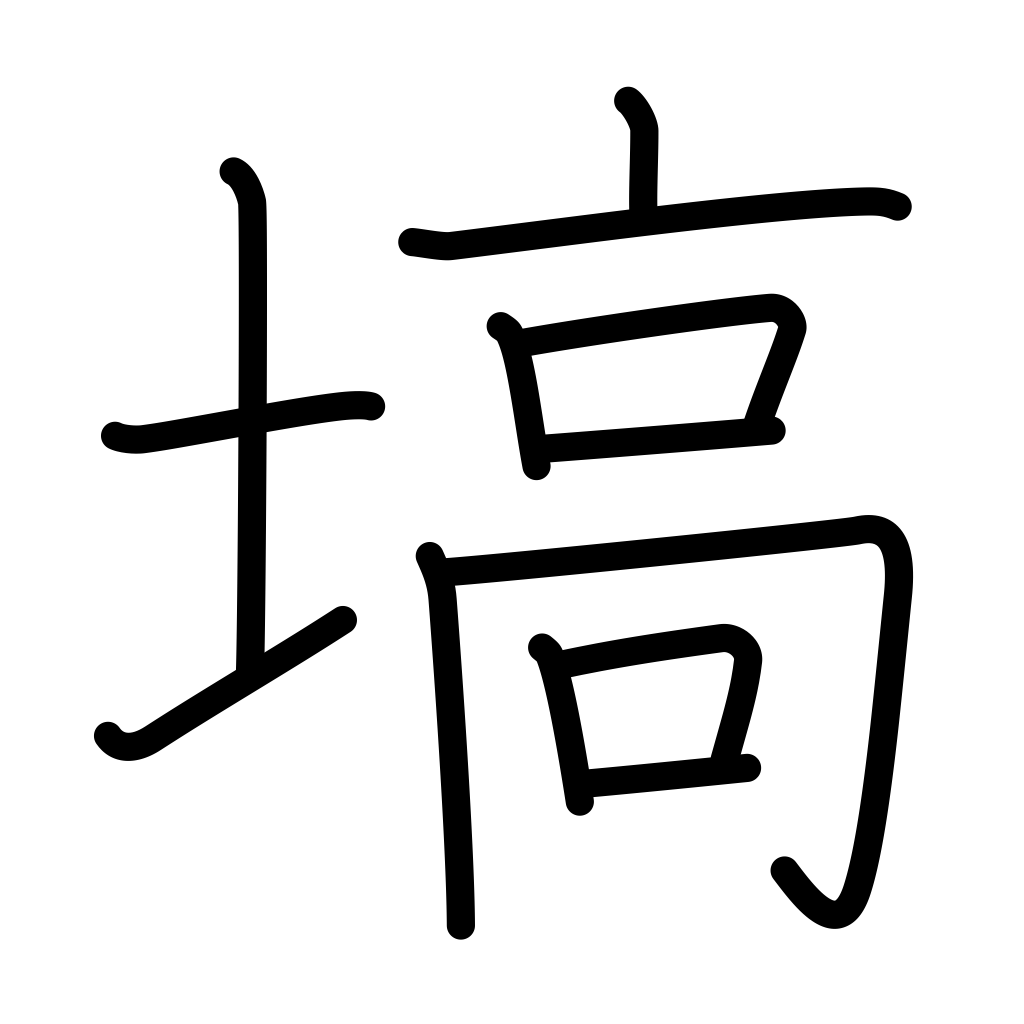
Meaning: projecting tableland or mountain